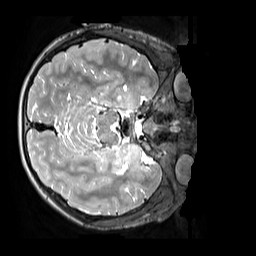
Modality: T2w
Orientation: axial
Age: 11
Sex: male
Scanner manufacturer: siemens
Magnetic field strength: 3 T
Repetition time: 3.2 s
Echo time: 0.408 s